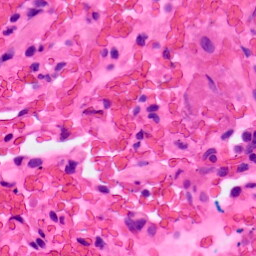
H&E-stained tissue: Lung